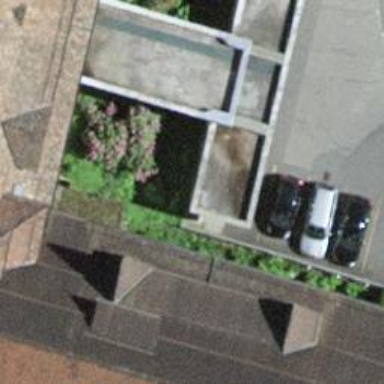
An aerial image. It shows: View of roof of building.